Question: >
<URL>
I want to get the 'latitude' and 'longitude' for an address! I found a site use it in this way:
You can put an address directly or click on the map:

Questions:
1. How to display map for a getting latitude and longitude?
assuming I have:
'Latitude 37.77618''Longitude-122.42632'
1. How to display the map with a marker for those data
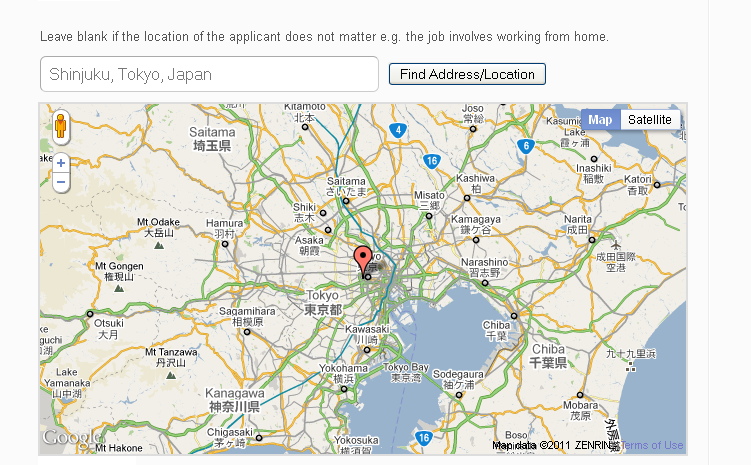
Answer: Documentation: <URL>
> The Places API provides two types of
searches: Place Searches, which return
a list of Places that are near a
user's provided location; and Place
Details, which returns more detailed
information about a specific location.